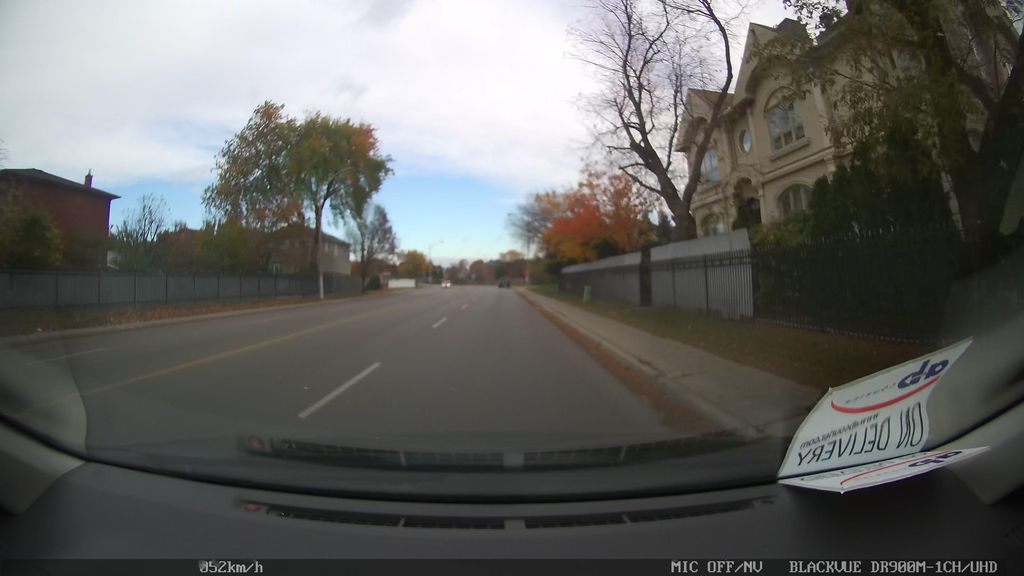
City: toronto